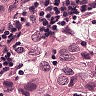
Metastatic tissue present: yes